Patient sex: M
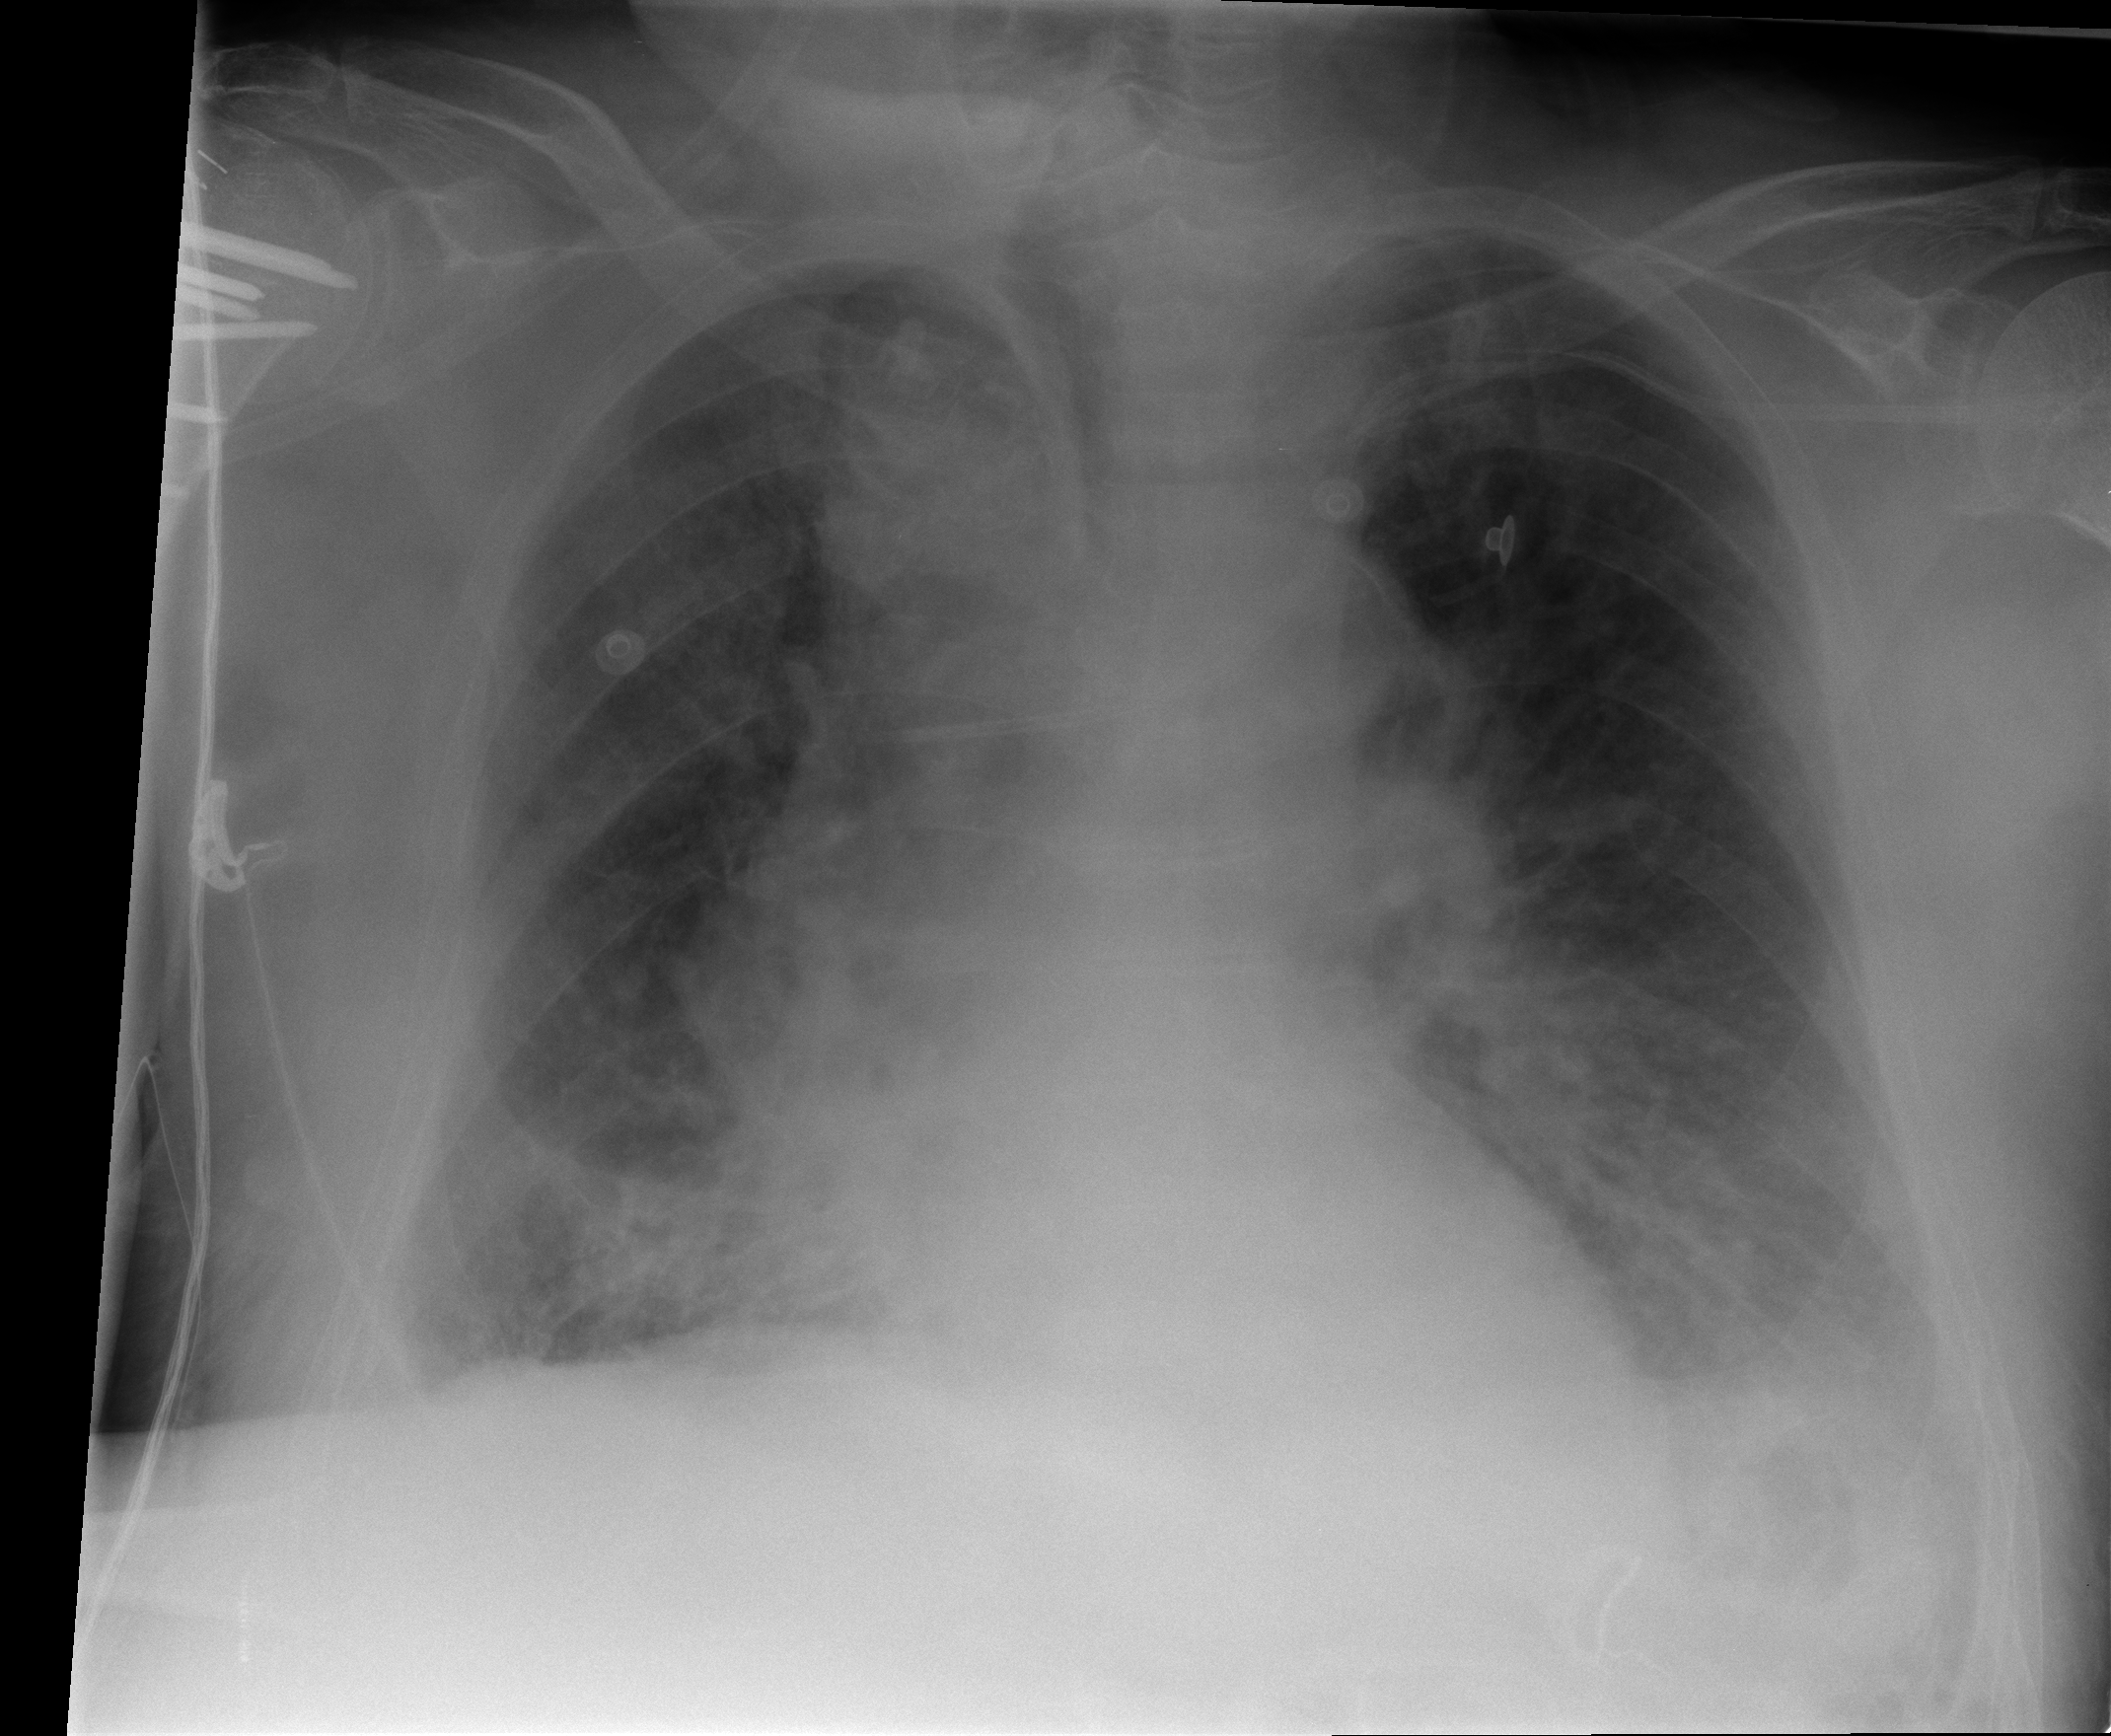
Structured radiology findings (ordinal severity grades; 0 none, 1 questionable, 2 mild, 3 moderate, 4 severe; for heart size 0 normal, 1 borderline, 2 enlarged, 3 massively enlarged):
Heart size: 2
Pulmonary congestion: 3
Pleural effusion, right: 2
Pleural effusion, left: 3
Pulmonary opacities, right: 3
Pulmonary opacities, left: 3
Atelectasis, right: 2
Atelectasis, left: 2